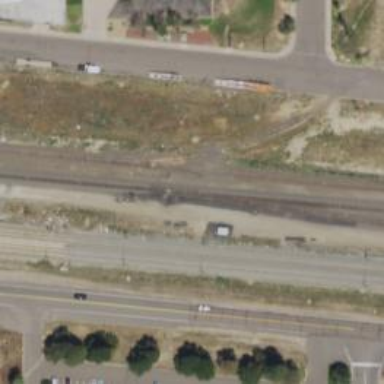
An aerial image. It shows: Railway spur junction.